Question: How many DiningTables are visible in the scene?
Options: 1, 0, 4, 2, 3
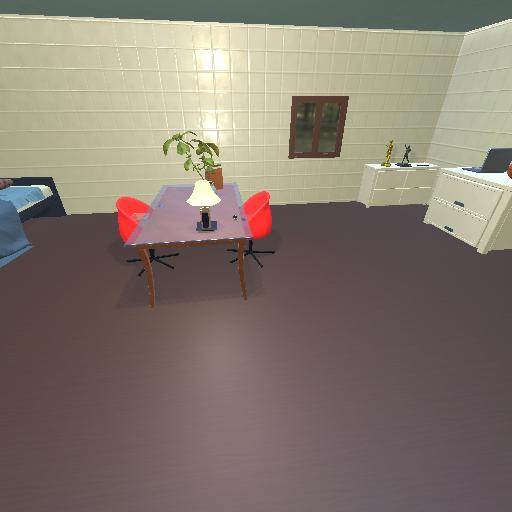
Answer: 1